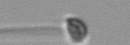
Label: flagellate